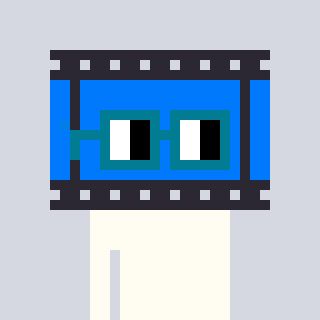
a pixel art character with square dark green glasses, a film strip-shaped head and a cold-colored body on a cool background